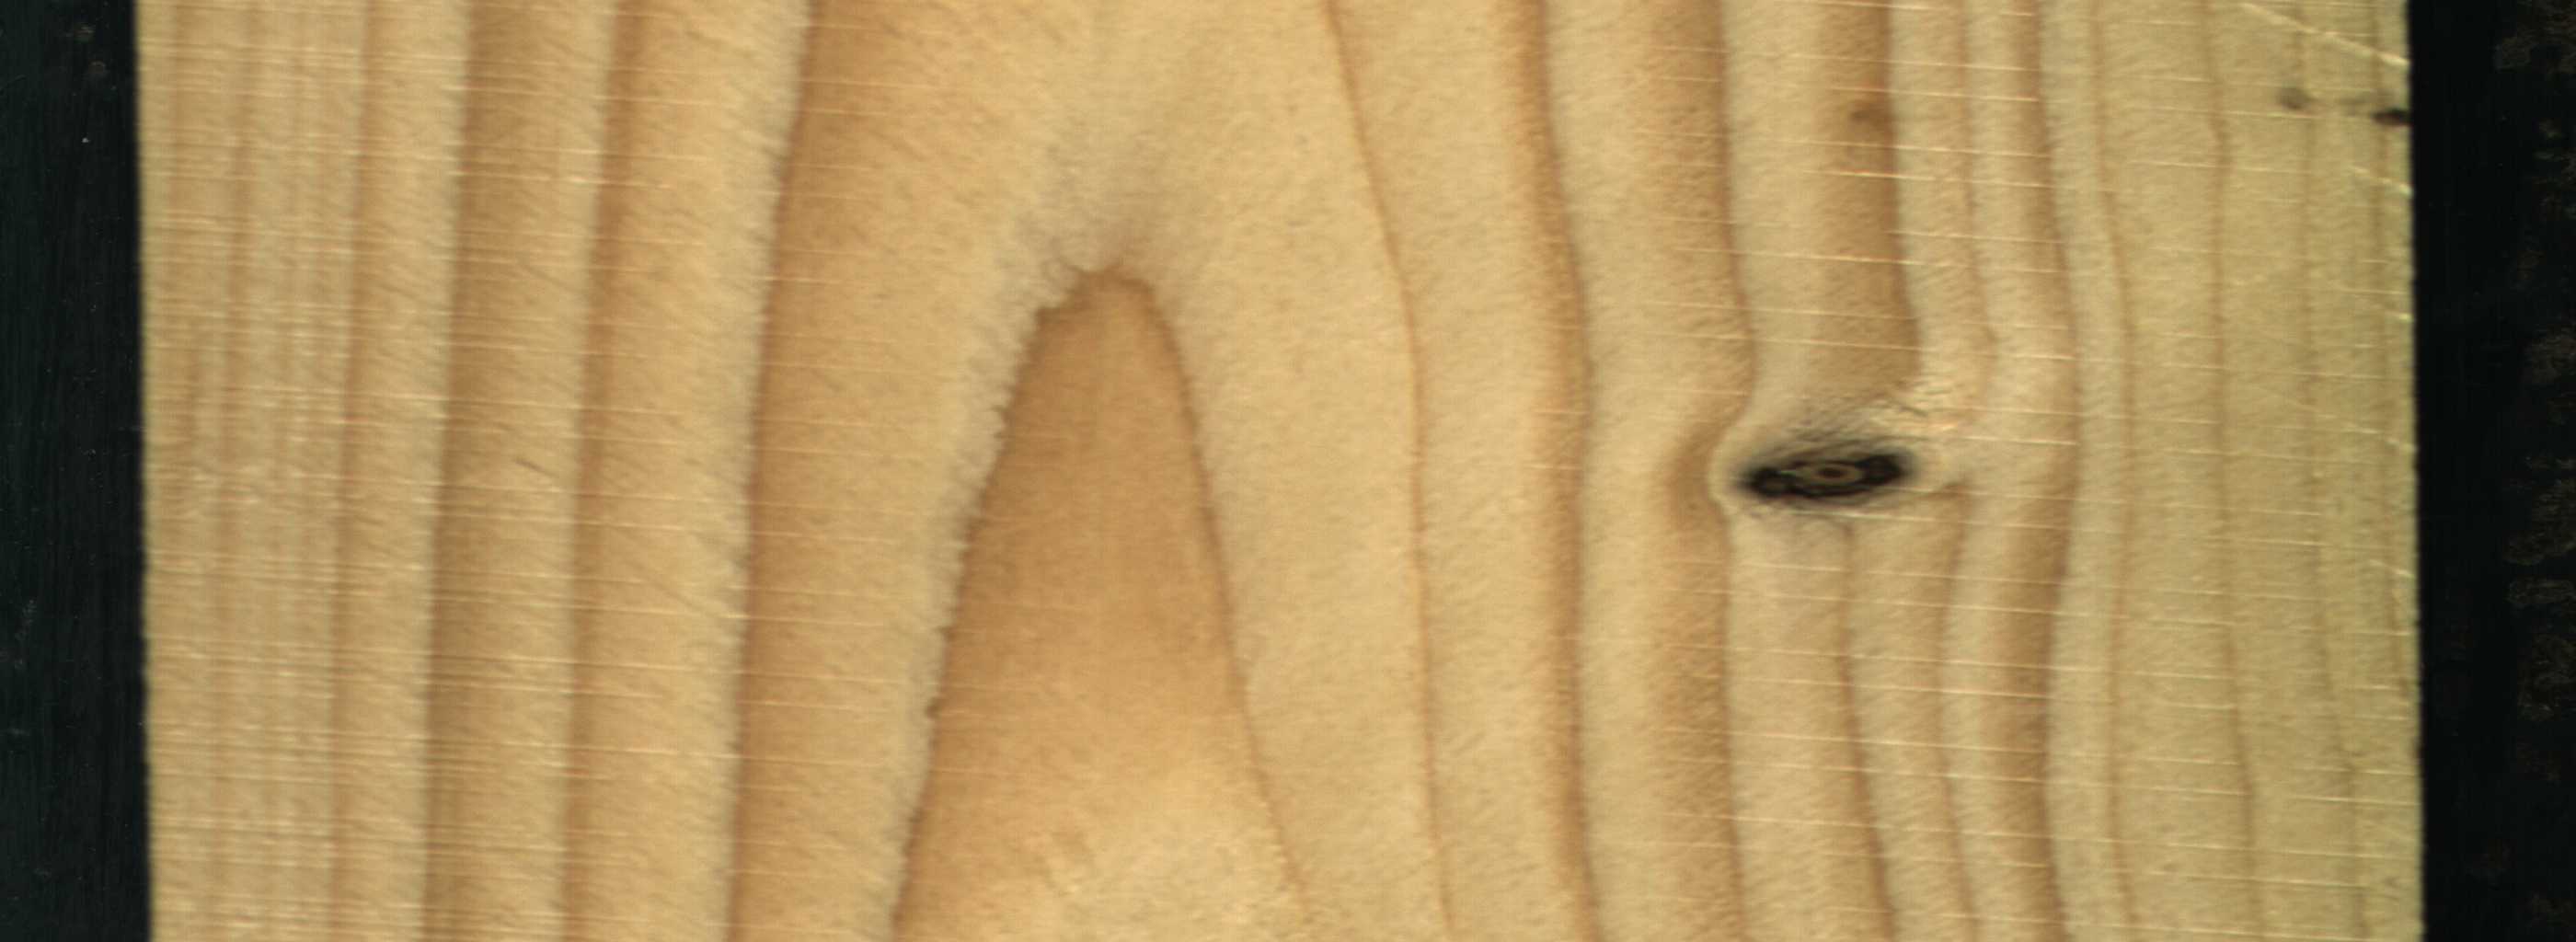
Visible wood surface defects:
Dead_Knot
Dead_Knot